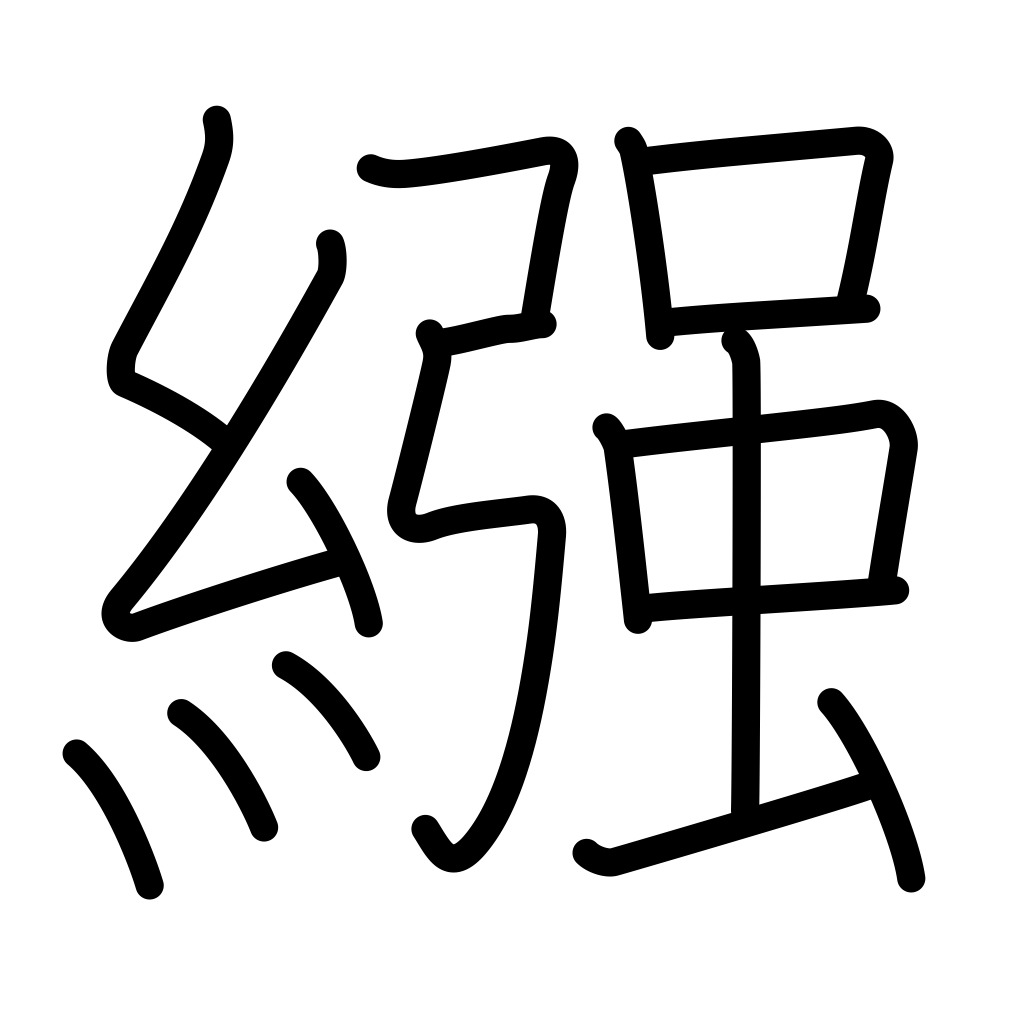
Meaning: string of coins, child's obi, nappy